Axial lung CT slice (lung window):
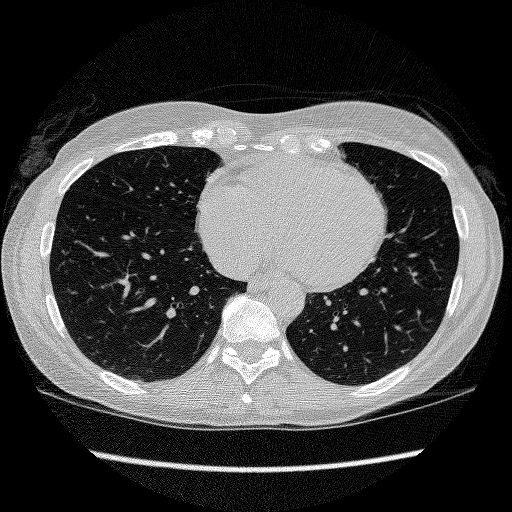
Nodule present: no